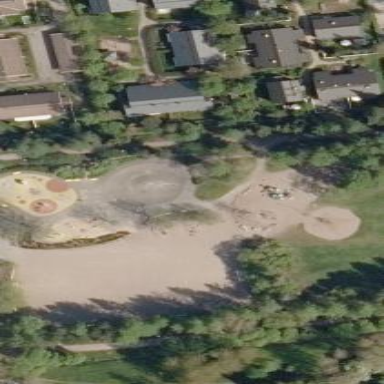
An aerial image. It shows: Playground area for leisure activities on the land.